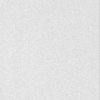
Label: dusty